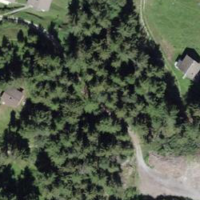
EUNIS habitat code: 43
Species observed at this site:
Aglais urticae
Melanargia galathea
Tussilago farfara